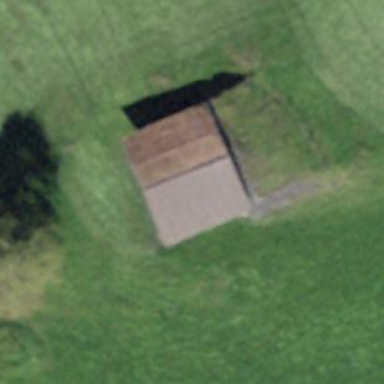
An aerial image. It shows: Rural barn.